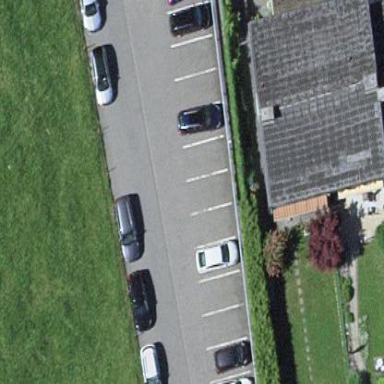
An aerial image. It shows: Parking area with surface.